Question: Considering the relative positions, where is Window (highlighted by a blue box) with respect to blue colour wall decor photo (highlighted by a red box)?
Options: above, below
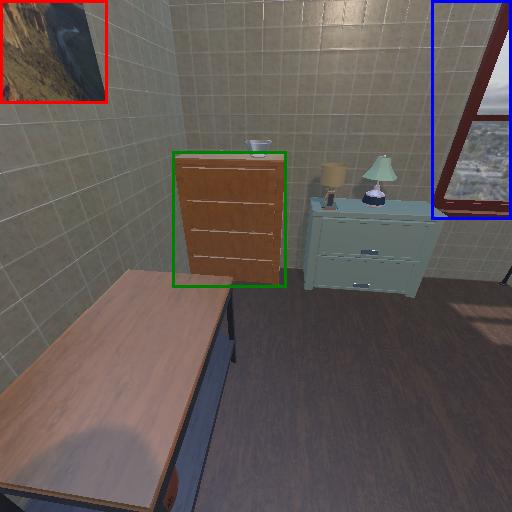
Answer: above